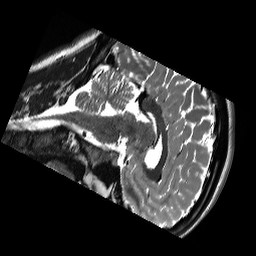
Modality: T2w
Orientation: sagittal
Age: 21
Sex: male